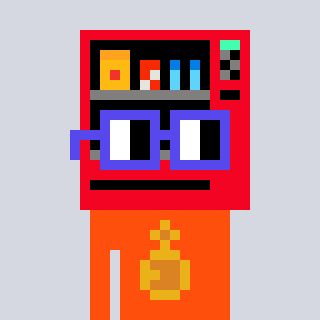
a pixel art character with square blue glasses, a vending machine-shaped head and a orange-colored body on a cool background